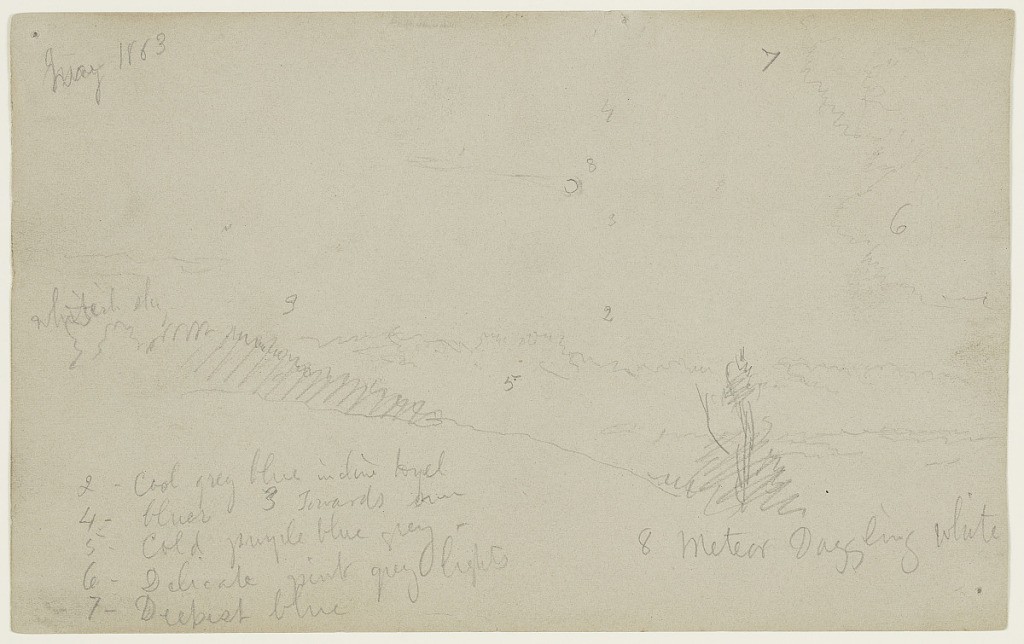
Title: Dazzling Meteor over Hudson, New York
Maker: Frederic Edwin Church, American, 1826–1900
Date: May 1863 and 1862
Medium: Graphite on gray wove paper; verso: graphite
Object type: Drawing
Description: Landscape sketch showing a view of a meteor streaking across the night sky, as seen from the artist's property in Hudson, New York. In the foreground, a wooded slope at left descends towards the center, where the top of another tree is shown. Low clouds backdrop these forms. Visible in the sky at center, a distinct ball with a streaking tail--that is, a meteor--flies across the sky from left to right. Other puffy clouds are vaguely visible at upper right.

Verso: Atmosphere sketch showing a view of a large, distant, and billowing cloud bank, likely over the Hudson River Valley. Stretching across the center of the composition, the cloud's puffy, rounded forms ascend to the right, leading to a layered, billowing summit of clouds at far right. At lower left, another cloud--or possibly the surface of a river--is included.